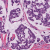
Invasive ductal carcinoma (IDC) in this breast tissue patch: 1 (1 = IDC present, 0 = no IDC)